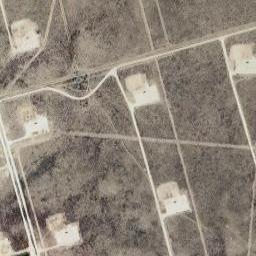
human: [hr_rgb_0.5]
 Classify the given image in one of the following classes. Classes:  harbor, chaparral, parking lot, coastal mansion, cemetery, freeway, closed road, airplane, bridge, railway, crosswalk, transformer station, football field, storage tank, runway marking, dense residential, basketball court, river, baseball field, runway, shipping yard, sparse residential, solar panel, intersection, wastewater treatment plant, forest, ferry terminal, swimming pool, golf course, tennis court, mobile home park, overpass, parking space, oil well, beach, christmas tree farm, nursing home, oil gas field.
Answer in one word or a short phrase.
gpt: oil gas field